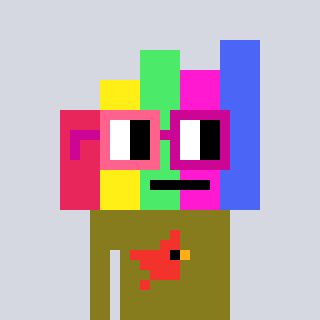
a pixel art character with square pink and red glasses, a bar chart-shaped head and a gunk-colored body on a cool background